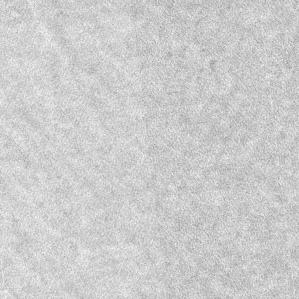
Label: frost